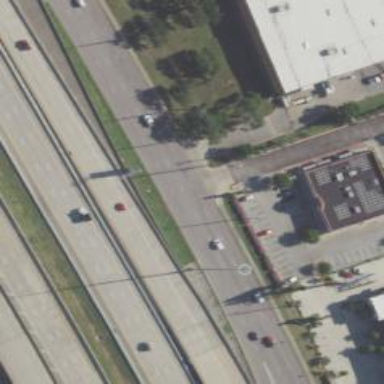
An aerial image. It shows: Primary highway with frontage road.